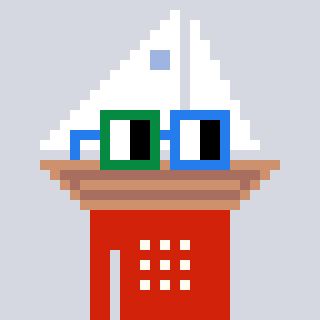
a pixel art character with square green and blue glasses, a sailboat-shaped head and a red-colored body on a cool background